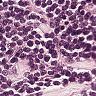
Metastatic tissue present: no